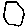
Label: hexagon